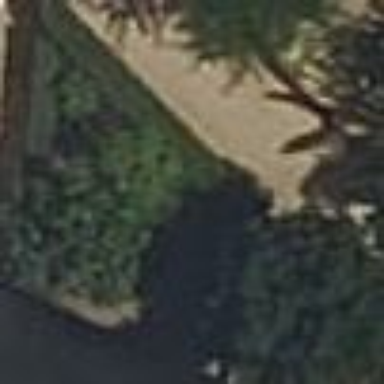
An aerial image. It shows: Garden with kerb border.